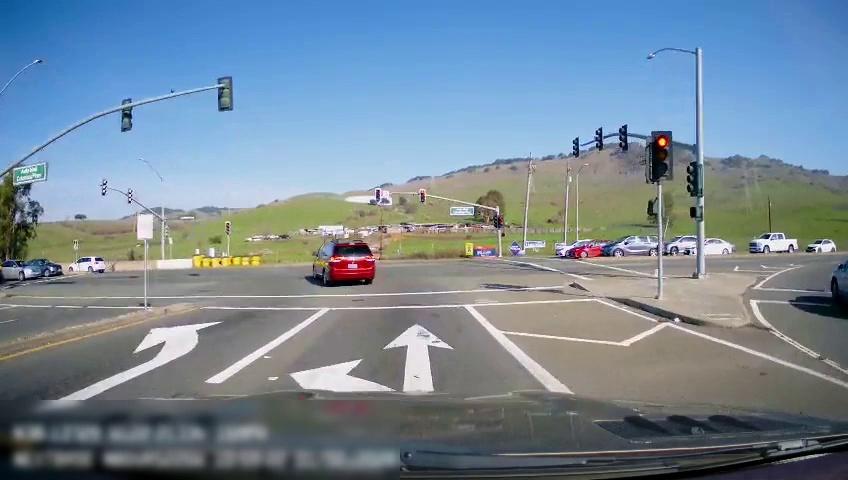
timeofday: Day
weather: Sunny
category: Drivable Space
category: Drivable Space
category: Vehicles | SUV
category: Vehicles | SUV
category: Vehicles | Car
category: Vehicles | Car
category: Vehicles | Van
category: Vehicles | Car
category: Vehicles | Car
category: Vehicles | Car
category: Vehicles | Car
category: Vehicles | Car
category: Vehicles | Truck
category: Vehicles | Van
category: Lanes | Opposite Lane
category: Lanes | Opposite Lane
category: Lanes | Alternate Lane
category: Lanes | Alternate Lane
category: Lanes | Alternate Lane
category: Lanes | Alternate Lane
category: Lanes | Opposite Lane
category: Lanes | Alternate Lane
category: Lanes | Alternate Lane
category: Traffic | Lights
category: Traffic | Lights
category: Traffic | Signs
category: Traffic | Lights
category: Traffic | Lights
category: Traffic | Lights
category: Traffic | Lights
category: Traffic | Lights
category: Traffic | Lights
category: Traffic | Lights
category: Traffic | Lights
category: Traffic | Lights
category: Traffic | Lights
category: Traffic | Lights
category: Traffic | Lights
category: Traffic | Signs
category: Traffic | Lights
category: Traffic | Lights
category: Traffic | Signs
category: Traffic | Lights
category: Traffic | Lights